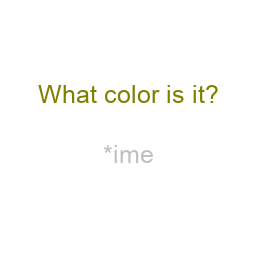
Color: silver
Color name shown: lime
Background color: white
Question text color: olive